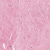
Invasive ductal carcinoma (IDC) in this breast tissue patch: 0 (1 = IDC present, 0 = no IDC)